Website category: restaurant
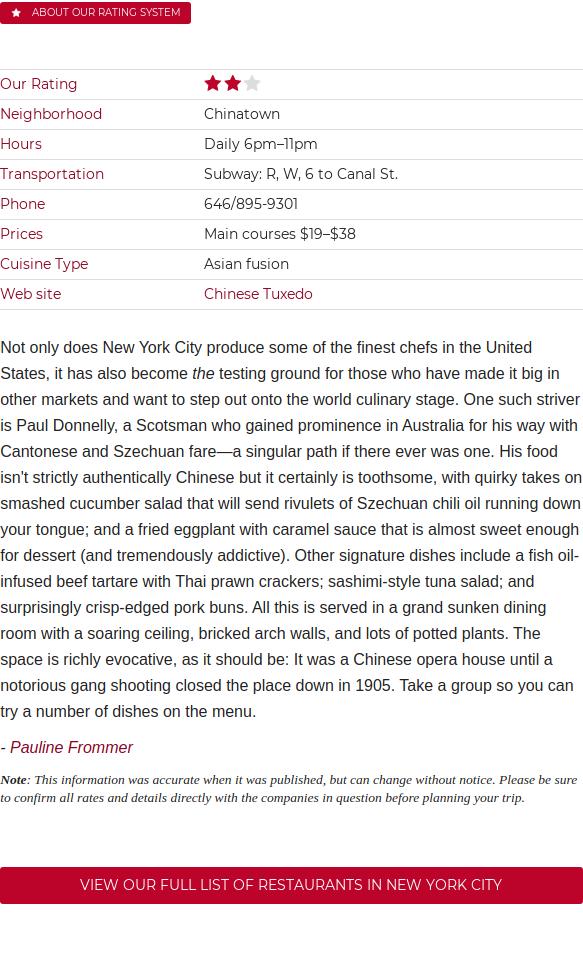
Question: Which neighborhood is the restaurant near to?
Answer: Chinatown

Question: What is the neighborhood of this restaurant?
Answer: Chinatown

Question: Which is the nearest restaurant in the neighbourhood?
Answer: Chinatown

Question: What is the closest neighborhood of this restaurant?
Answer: Chinatown

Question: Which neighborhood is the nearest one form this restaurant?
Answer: Chinatown

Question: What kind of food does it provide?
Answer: Asian fusion

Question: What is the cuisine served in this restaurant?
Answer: Asian fusion

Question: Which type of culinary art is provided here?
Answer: Asian fusion

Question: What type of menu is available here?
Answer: Asian fusion

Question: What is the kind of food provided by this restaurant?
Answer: Asian fusion

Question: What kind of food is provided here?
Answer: Asian fusion

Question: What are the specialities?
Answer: Asian fusion

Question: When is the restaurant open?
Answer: Daily 6pm11pm

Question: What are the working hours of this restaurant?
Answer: Daily 6pm11pm

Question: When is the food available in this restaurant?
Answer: Daily 6pm11pm

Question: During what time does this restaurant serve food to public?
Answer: Daily 6pm11pm

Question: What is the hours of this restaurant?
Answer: Daily 6pm11pm

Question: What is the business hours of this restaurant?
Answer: Daily 6pm11pm

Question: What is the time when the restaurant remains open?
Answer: Daily 6pm11pm

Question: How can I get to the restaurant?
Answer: Subway: R, W, 6 to Canal St.

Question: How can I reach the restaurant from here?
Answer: Subway: R, W, 6 to Canal St.

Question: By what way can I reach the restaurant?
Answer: Subway: R, W, 6 to Canal St.

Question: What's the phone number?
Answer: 646/895-9301

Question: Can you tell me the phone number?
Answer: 646/895-9301

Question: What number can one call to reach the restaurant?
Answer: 646/895-9301

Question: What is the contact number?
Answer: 646/895-9301

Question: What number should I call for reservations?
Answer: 646/895-9301

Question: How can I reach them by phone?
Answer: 646/895-9301

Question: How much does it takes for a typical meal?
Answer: Main courses $19$38

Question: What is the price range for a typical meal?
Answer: Main courses $19$38

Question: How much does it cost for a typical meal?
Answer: Main courses $19$38

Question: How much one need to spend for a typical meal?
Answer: Main courses $19$38